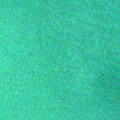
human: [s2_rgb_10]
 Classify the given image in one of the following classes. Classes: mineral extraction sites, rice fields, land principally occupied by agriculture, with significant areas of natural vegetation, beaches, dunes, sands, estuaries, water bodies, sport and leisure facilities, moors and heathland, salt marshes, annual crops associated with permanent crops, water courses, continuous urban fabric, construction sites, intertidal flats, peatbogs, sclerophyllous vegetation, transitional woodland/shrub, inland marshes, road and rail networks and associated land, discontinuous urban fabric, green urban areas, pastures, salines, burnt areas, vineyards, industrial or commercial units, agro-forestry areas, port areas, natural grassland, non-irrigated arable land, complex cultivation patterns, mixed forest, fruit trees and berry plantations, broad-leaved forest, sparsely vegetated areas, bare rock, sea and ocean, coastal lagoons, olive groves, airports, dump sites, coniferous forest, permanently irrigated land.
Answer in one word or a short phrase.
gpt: sea and ocean